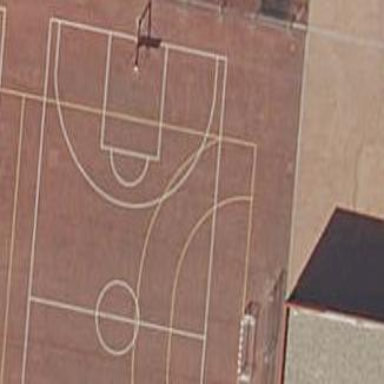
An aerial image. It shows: Tennis court on pitch.